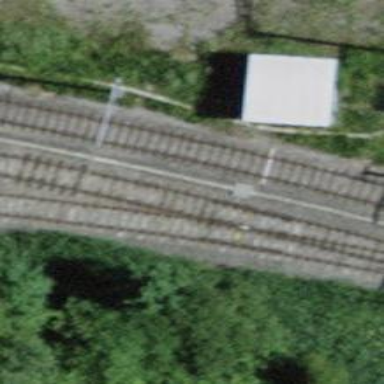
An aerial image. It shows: Railway yard with one track. The railway is electrified with contact line.